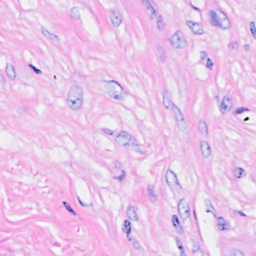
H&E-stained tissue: Breast